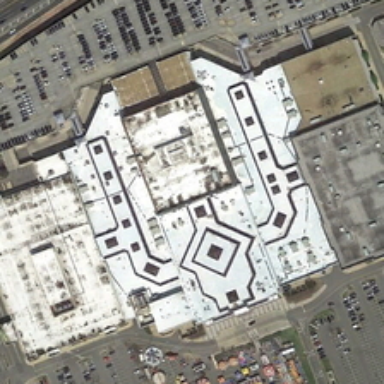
The center is surrounded by dark green trees .